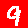
Digit: 9